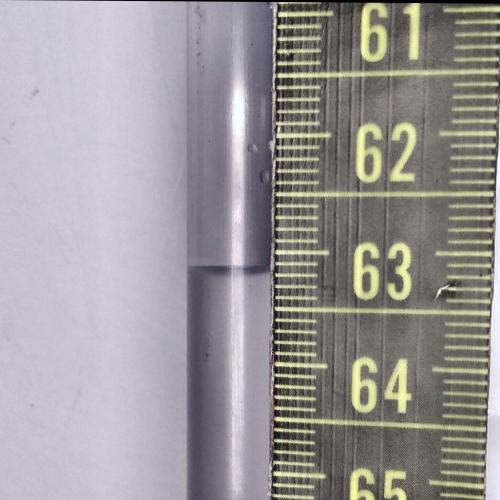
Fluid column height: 63.2 cm